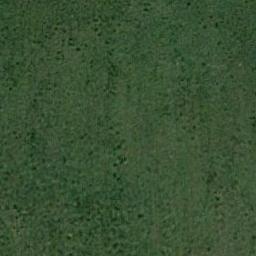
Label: meadow